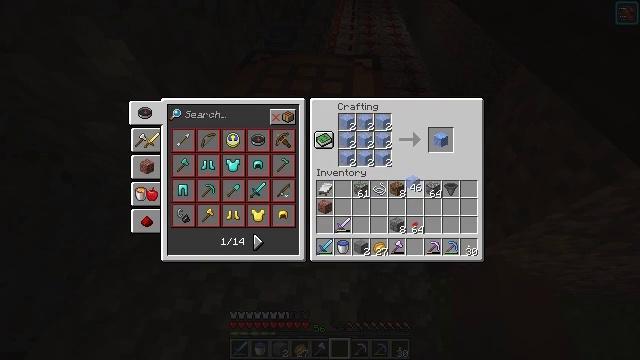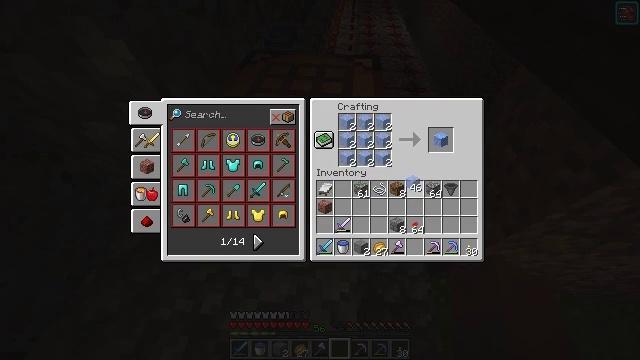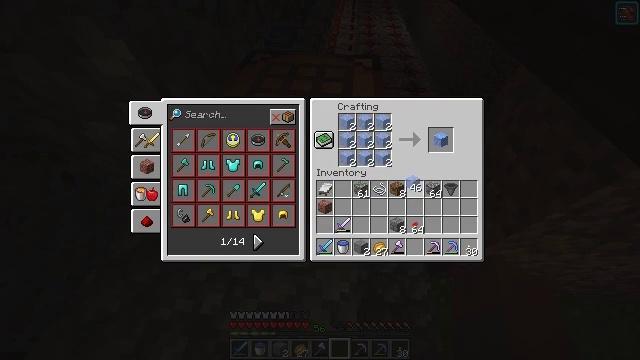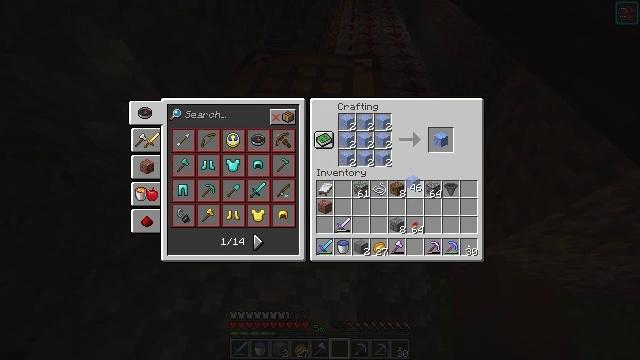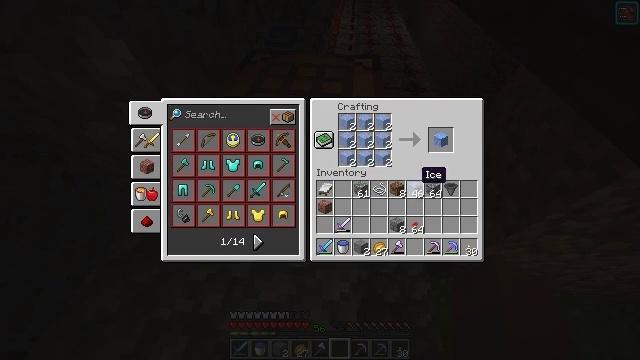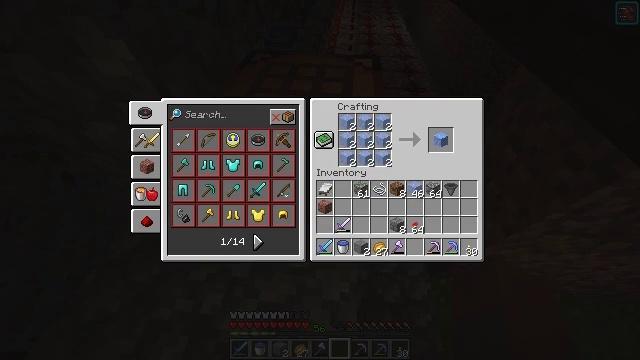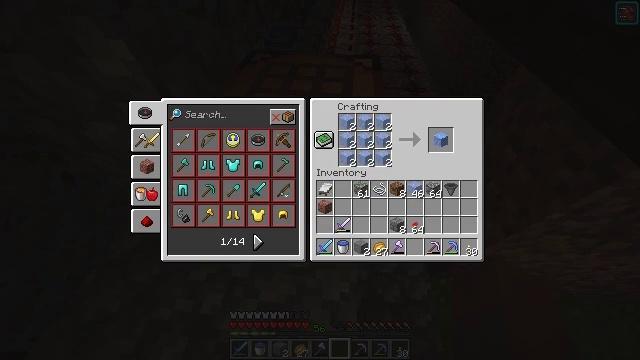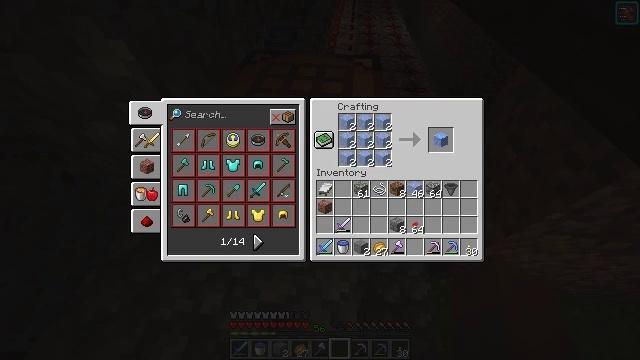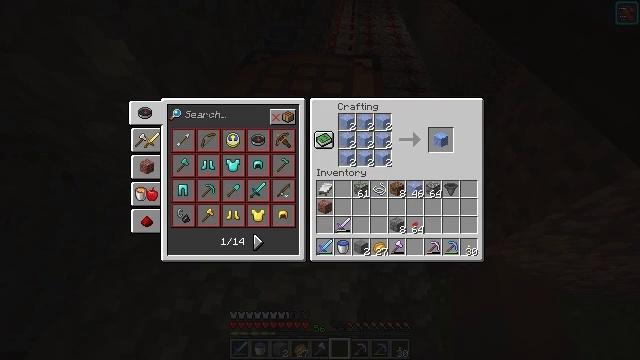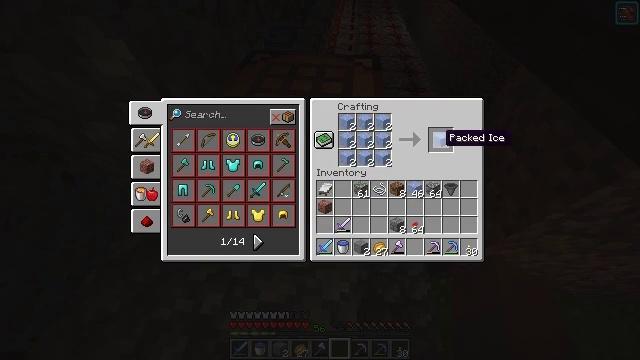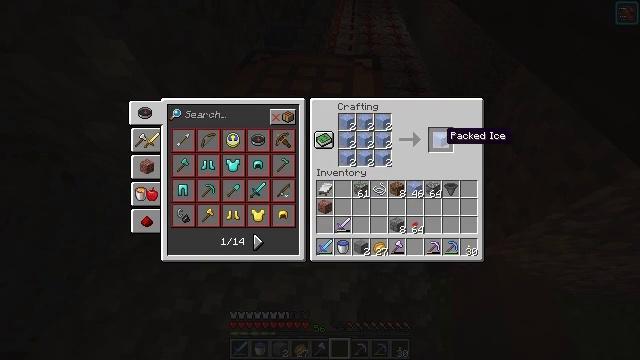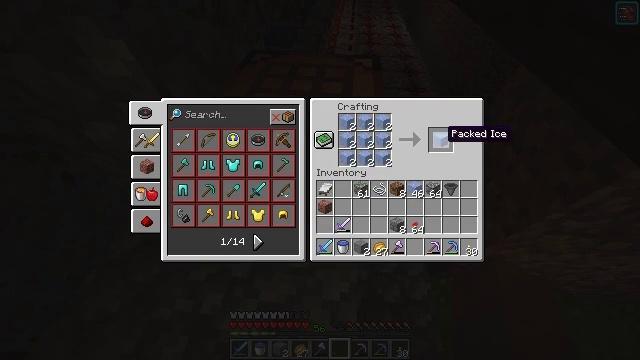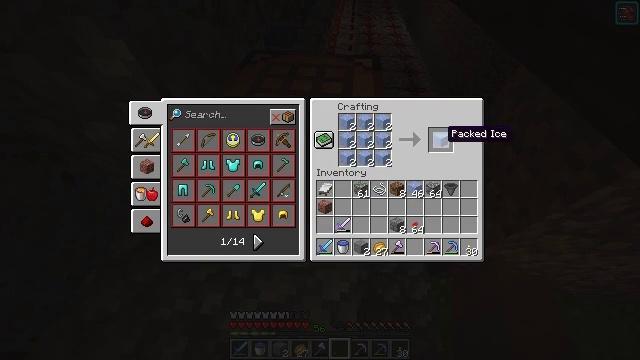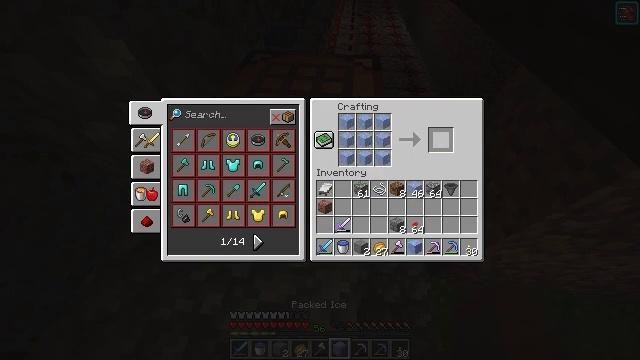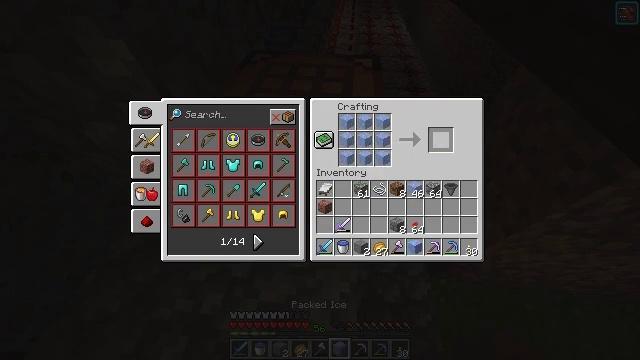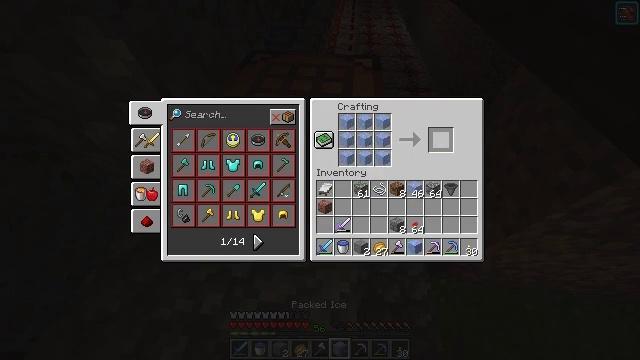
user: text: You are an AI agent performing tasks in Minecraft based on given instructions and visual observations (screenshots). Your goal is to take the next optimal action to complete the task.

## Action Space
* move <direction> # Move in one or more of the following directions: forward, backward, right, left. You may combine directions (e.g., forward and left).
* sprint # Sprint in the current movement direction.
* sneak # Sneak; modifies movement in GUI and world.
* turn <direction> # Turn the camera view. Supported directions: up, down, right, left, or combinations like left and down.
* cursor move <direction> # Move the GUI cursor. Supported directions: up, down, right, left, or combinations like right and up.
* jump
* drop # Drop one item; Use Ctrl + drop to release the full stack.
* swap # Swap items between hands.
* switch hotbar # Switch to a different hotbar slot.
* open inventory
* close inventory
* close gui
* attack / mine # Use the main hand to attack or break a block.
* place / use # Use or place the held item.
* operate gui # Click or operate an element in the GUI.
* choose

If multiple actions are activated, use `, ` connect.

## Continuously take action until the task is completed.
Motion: motion action
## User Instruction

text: Open the crafting table and arrange ice blocks to craft packed ice.
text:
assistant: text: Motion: no_op
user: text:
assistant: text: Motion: operate gui
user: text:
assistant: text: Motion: operate gui
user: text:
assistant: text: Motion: no_op
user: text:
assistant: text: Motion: no_op
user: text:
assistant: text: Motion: sneak
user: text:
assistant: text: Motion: sneak, cursor move right and up
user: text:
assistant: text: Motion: sneak
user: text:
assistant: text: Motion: sneak, cursor move up
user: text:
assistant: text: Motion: sneak
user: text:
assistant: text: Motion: sneak
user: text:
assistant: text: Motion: sneak
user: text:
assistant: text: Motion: sneak, choose
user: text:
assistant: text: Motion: sneak, choose
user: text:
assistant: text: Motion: sneak
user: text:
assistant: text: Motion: sneak
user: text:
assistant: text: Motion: sneak
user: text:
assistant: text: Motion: sneak